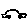
Label: car